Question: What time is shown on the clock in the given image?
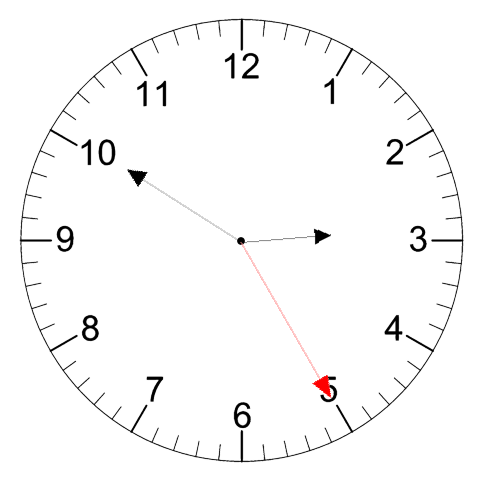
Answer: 02:50:25